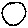
Label: circle